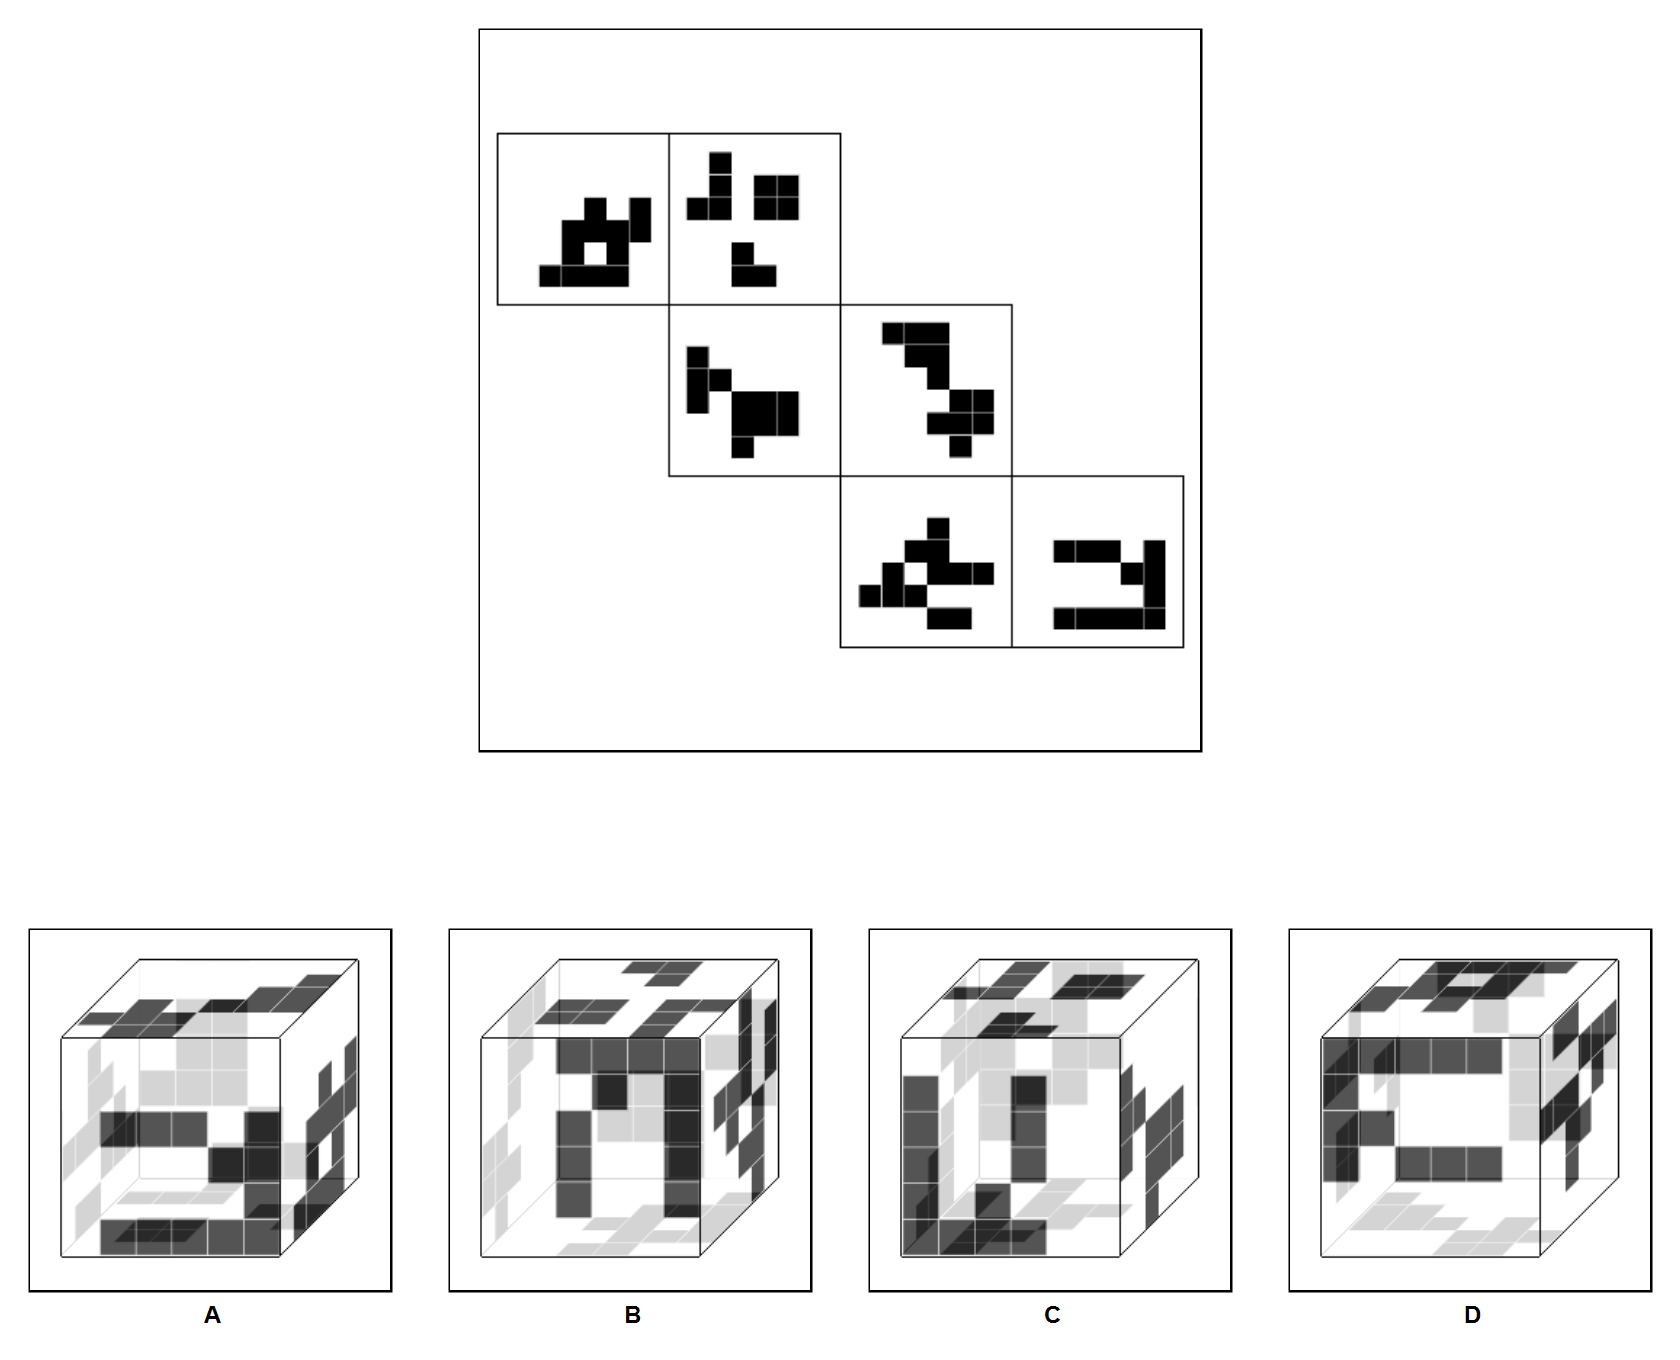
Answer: D